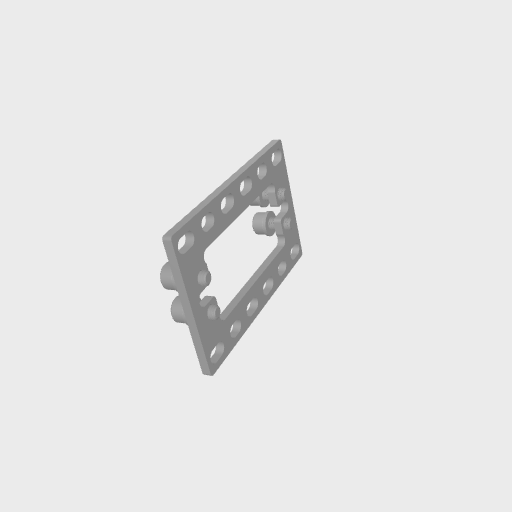
Part: ServoPatternPlate1801